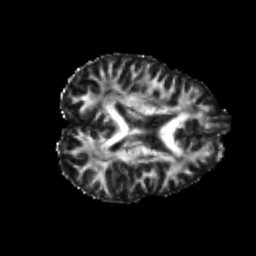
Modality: FA
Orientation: axial
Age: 22
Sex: male
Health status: healthy
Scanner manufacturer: philips
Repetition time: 7.386 s
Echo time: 0.08599 s